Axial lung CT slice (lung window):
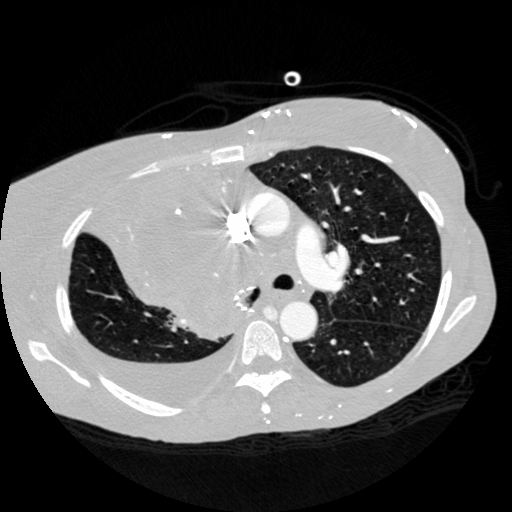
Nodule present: no